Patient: sex M, age 66
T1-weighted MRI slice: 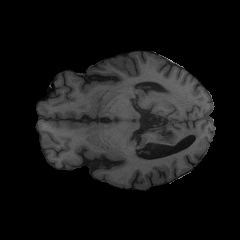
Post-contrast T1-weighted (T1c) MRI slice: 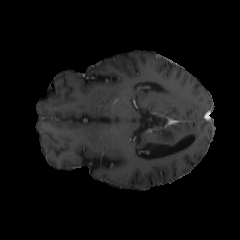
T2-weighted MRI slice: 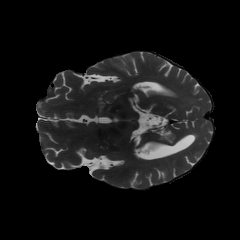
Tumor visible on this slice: no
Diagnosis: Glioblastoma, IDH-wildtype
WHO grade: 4